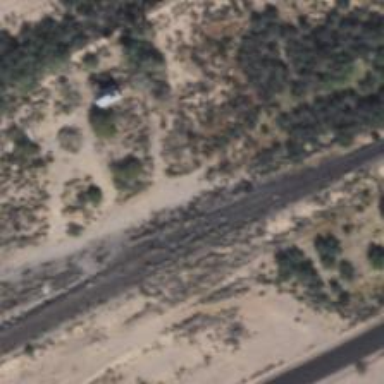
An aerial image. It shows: Abandoned railway siding.